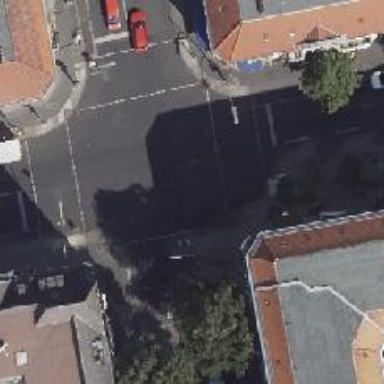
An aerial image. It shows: Asphalt footway with crossing equipped with traffic signals.